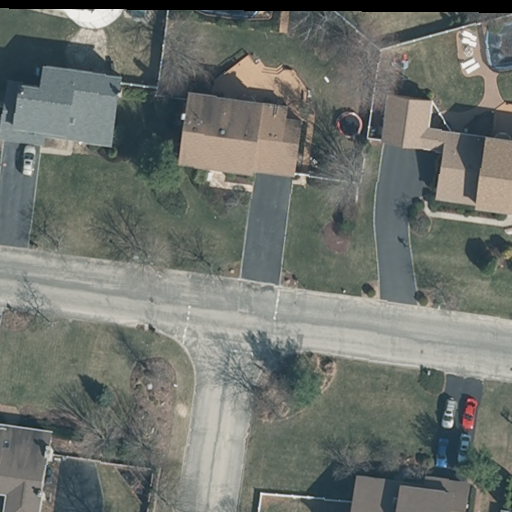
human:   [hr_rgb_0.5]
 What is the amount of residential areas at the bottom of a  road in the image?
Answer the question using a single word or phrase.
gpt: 0

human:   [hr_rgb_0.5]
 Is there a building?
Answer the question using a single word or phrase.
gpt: yes

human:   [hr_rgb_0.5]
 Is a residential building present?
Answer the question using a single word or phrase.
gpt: yes

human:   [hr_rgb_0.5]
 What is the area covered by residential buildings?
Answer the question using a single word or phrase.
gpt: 1407m2

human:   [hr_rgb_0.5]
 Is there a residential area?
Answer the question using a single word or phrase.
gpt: yes

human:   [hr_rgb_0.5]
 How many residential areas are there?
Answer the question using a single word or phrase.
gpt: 1

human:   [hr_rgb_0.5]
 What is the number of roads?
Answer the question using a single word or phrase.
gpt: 2

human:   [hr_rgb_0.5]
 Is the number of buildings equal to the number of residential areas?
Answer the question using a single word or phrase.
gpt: no

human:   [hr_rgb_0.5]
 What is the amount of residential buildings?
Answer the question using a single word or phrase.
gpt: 5

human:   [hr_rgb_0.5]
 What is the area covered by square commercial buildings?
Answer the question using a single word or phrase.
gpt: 0m2

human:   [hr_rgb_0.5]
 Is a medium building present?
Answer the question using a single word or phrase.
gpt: yes

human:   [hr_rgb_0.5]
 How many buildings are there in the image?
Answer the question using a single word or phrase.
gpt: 5

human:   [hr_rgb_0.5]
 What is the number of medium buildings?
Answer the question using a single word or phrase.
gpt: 5

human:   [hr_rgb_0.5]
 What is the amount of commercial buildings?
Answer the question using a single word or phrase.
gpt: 0

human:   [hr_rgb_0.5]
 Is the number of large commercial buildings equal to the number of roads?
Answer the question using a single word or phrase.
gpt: no

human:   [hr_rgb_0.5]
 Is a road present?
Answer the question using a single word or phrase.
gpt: yes

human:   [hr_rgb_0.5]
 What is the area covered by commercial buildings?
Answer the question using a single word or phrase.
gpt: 0m2

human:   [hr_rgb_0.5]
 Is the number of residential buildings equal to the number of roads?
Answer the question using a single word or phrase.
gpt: no

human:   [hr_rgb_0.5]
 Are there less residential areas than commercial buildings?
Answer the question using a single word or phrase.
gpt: no

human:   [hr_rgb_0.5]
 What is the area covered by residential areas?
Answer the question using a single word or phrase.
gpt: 7987m2

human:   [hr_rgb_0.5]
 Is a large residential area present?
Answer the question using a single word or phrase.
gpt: yes

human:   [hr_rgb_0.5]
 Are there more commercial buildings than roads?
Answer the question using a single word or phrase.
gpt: no

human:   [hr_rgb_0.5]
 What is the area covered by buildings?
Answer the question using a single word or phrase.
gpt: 1407m2

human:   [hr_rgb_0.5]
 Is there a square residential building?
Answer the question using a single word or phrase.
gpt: no

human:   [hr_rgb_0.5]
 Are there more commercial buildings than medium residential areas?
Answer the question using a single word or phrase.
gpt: no

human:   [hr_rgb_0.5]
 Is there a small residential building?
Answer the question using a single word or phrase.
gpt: no

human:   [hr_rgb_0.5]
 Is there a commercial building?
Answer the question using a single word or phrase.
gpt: no

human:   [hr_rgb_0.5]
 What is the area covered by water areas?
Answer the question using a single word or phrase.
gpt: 0m2

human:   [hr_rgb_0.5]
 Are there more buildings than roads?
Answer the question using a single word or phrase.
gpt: yes

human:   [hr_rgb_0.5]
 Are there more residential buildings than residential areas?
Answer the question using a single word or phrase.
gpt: yes

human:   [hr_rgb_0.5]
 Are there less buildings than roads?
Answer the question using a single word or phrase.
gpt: no

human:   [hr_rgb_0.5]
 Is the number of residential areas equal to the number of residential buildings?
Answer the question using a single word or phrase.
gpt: no

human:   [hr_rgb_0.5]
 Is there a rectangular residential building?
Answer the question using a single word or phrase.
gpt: yes

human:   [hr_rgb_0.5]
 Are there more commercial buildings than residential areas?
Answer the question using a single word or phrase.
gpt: no

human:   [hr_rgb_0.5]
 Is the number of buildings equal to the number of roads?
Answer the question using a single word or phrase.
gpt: no

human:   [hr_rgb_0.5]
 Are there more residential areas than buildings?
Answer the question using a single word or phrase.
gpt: no

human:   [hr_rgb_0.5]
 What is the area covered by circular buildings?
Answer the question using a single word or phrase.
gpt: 0m2

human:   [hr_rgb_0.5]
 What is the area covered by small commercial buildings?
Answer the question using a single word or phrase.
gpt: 0m2

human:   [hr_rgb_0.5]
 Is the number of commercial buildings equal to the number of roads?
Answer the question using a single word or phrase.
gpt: no

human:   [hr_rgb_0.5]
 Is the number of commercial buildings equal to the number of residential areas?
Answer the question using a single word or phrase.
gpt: no

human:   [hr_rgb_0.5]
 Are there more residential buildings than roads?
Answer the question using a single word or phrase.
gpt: yes

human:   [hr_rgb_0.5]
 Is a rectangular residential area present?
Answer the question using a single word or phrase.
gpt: yes

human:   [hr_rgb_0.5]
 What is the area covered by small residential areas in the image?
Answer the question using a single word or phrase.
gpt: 0m2

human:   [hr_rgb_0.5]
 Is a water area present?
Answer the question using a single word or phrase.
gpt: no

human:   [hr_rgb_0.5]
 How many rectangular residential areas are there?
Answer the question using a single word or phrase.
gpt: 1

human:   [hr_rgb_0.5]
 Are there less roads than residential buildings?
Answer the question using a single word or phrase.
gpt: yes

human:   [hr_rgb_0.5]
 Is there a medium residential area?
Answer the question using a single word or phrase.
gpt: no

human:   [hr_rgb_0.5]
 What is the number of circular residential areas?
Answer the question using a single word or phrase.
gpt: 0

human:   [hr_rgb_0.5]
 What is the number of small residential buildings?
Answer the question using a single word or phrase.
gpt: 0

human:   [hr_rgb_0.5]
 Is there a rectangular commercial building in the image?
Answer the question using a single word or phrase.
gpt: no

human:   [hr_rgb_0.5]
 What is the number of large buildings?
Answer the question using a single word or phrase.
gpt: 0

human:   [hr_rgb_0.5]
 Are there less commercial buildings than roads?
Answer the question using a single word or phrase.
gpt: yes

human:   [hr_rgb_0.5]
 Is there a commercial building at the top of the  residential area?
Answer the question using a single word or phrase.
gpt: no

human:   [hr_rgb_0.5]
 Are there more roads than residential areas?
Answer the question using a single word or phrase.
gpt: yes

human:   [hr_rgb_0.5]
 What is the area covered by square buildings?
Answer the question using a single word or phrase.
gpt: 0m2

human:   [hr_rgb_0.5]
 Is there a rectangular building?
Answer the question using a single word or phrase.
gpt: yes

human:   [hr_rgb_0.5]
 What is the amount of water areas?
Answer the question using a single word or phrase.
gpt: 0

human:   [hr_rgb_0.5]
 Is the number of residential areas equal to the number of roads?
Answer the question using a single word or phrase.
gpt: no

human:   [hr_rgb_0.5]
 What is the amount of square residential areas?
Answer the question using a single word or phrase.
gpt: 0

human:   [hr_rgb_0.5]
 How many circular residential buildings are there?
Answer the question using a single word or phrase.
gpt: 0

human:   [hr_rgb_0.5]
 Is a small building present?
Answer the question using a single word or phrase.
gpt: no

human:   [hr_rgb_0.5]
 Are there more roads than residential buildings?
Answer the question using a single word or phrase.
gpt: no

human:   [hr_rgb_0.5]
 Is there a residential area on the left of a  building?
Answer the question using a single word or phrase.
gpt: no

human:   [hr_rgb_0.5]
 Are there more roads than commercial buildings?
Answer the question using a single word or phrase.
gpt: yes